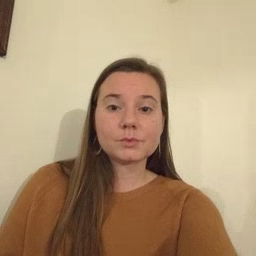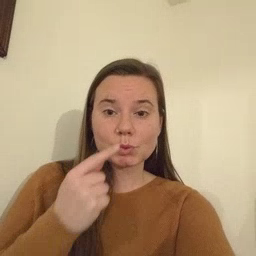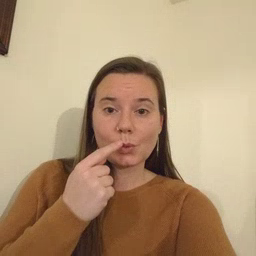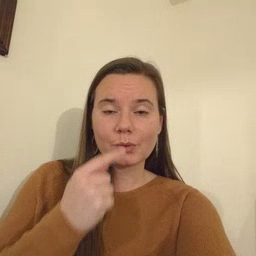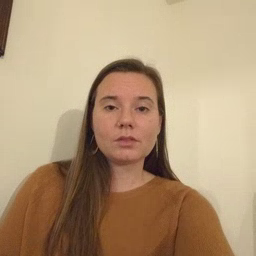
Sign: tooth